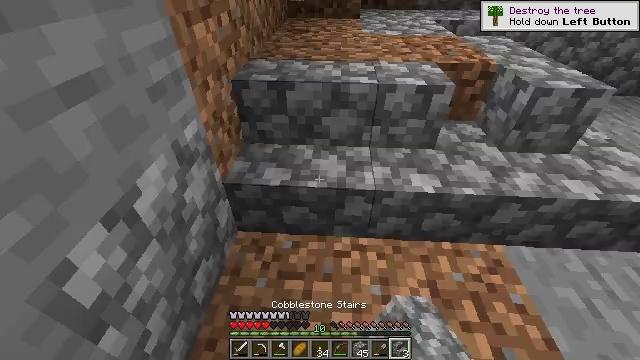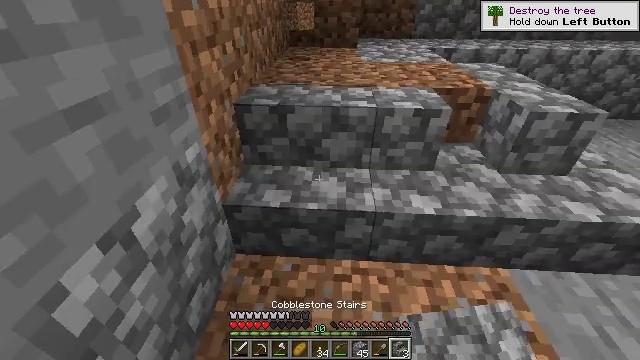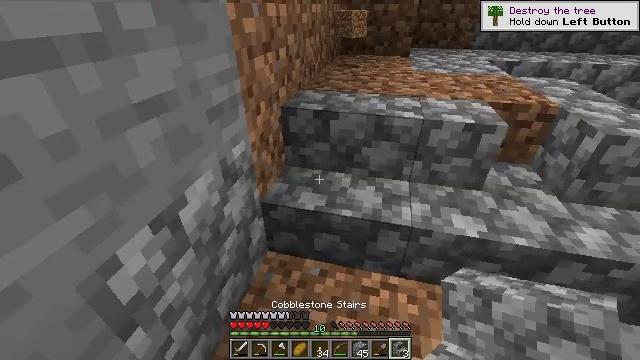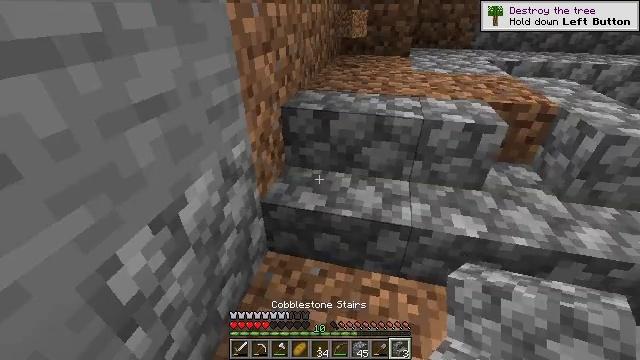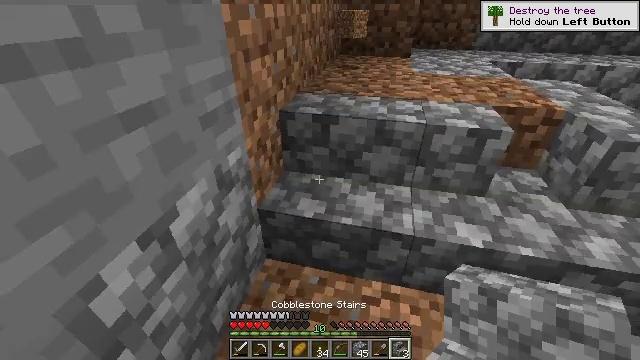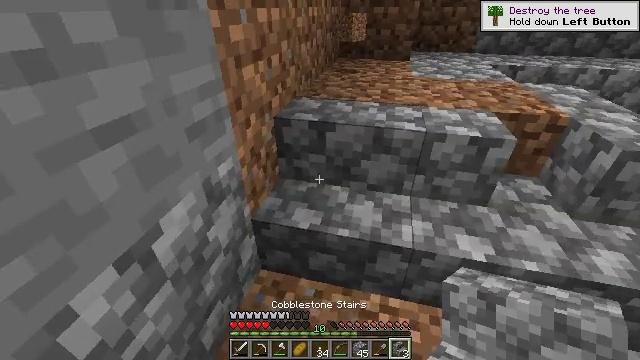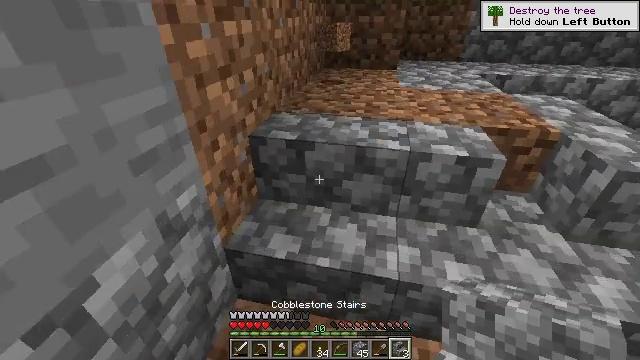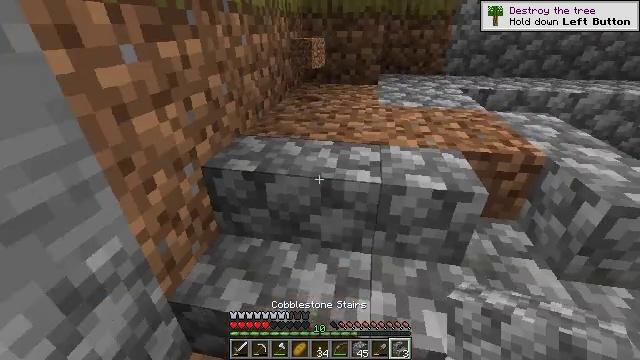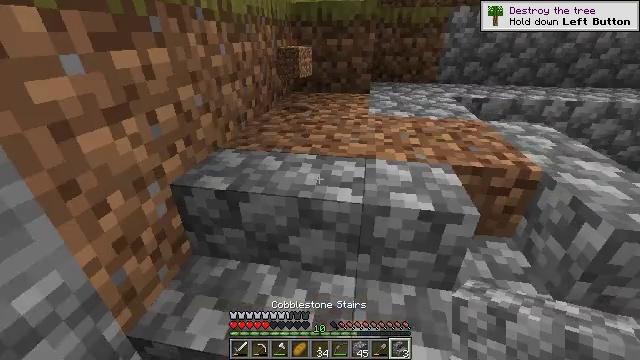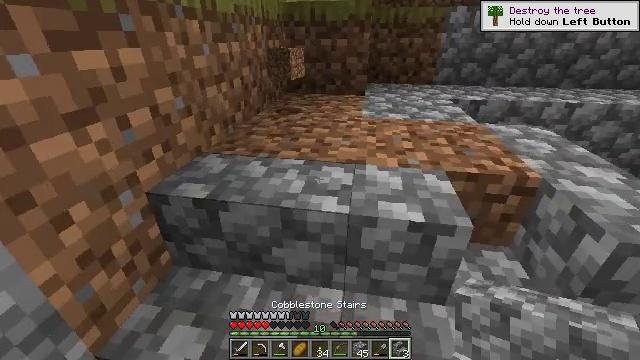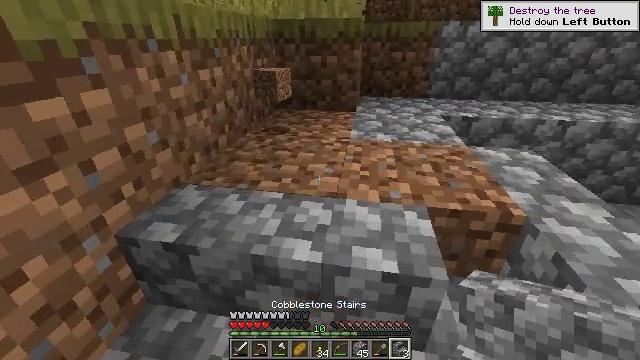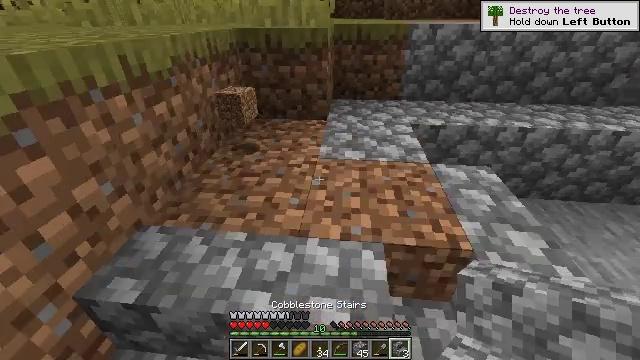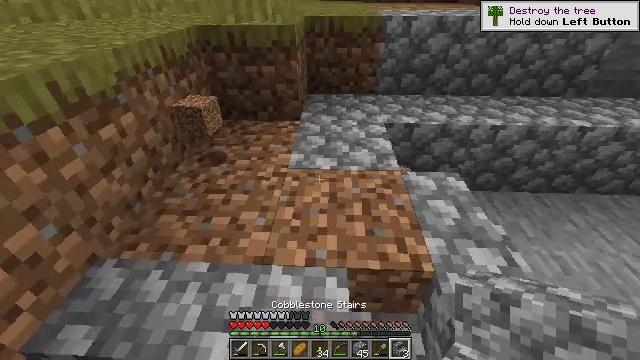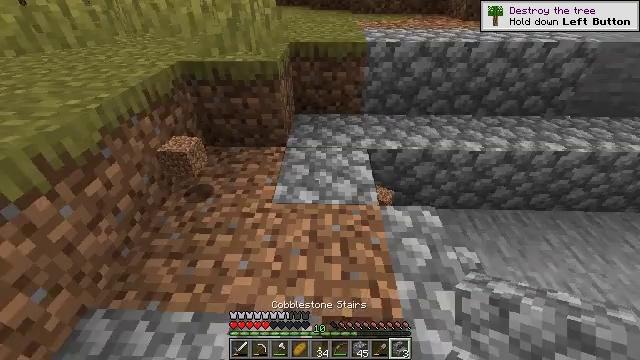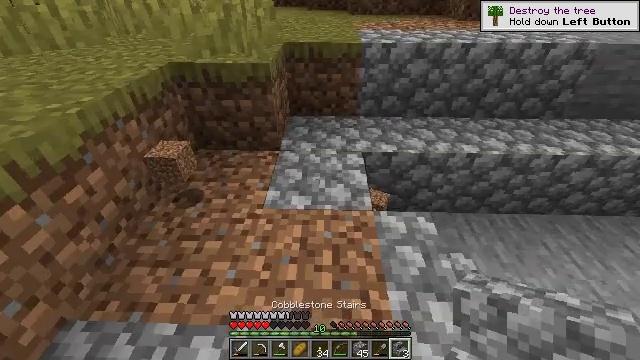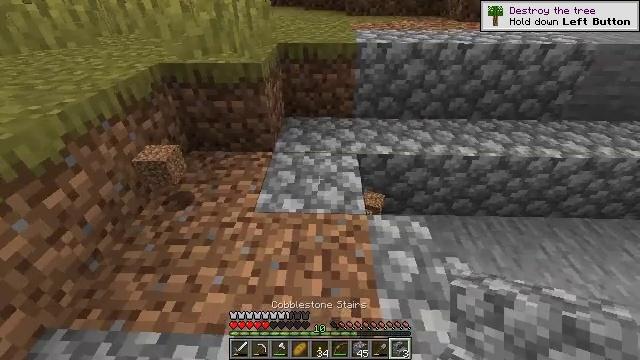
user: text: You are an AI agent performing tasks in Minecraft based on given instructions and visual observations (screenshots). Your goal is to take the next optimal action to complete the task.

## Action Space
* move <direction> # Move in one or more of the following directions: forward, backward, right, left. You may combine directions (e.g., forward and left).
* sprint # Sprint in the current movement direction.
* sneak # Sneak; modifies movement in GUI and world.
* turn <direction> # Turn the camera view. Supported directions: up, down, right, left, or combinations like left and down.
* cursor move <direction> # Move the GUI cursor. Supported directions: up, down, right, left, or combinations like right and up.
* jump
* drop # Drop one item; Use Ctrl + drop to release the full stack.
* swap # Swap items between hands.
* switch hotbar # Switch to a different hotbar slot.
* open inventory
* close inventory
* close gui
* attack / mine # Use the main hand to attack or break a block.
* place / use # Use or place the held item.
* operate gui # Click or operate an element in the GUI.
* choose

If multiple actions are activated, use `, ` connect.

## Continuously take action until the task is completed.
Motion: motion action
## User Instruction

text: Break the cobblestone stairs for materials.
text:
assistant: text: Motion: turn up
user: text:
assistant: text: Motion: turn left and up
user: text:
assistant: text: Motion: no_op
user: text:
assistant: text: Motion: move forward
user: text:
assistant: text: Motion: move forward and move right
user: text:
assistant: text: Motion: move forward and move right, turn right and up
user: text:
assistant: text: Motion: move forward and move right, turn right and up
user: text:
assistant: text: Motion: move forward and move right, turn up
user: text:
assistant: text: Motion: move forward and move right
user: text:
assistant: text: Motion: move forward and move right
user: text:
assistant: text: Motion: move forward and move right, turn right and down
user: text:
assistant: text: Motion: move forward and move right, turn right and down
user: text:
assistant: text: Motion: turn right and down
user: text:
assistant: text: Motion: no_op
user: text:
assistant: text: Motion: no_op
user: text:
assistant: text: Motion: move right, turn left and down
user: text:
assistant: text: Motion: move right, turn left and down
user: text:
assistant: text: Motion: move right, turn left and down
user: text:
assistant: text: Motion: move right, turn left and down
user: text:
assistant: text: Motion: move right, turn left and down
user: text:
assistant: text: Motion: move right, turn left and down
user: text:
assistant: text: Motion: move right, turn left
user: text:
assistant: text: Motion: turn left and up
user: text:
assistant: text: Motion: turn left
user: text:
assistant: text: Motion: no_op
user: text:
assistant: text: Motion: turn left and up
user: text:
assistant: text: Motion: turn left and up
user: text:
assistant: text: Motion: turn left and up
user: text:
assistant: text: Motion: turn left
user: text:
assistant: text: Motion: turn left